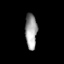
Tissue: prostate
Cell type: T cells
Senescence score: 0.3388
Nuclear area (px): 413
Mean DAPI intensity: 155.775